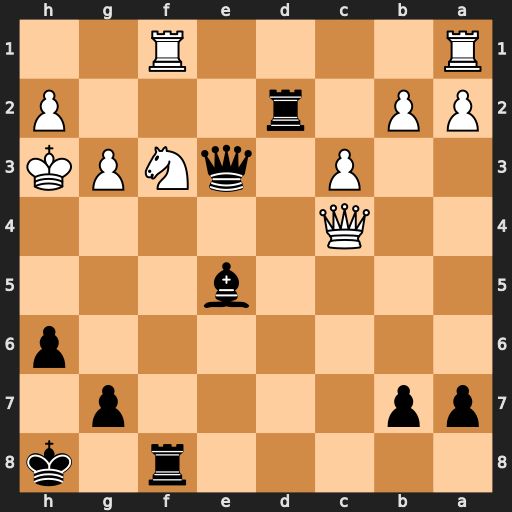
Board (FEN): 5r1k/pp4p1/7p/4b3/2Q5/2P1qNPK/PP1r3P/R4R2
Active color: b
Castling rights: -
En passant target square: -
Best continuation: Rxf3 Qc8+ Kh7